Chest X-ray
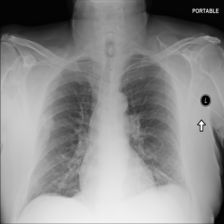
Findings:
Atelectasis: negative
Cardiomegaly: negative
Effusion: negative
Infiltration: negative
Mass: negative
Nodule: positive
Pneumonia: negative
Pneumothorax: negative
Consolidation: negative
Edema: negative
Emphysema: negative
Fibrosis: negative
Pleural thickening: positive
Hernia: negative